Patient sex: F
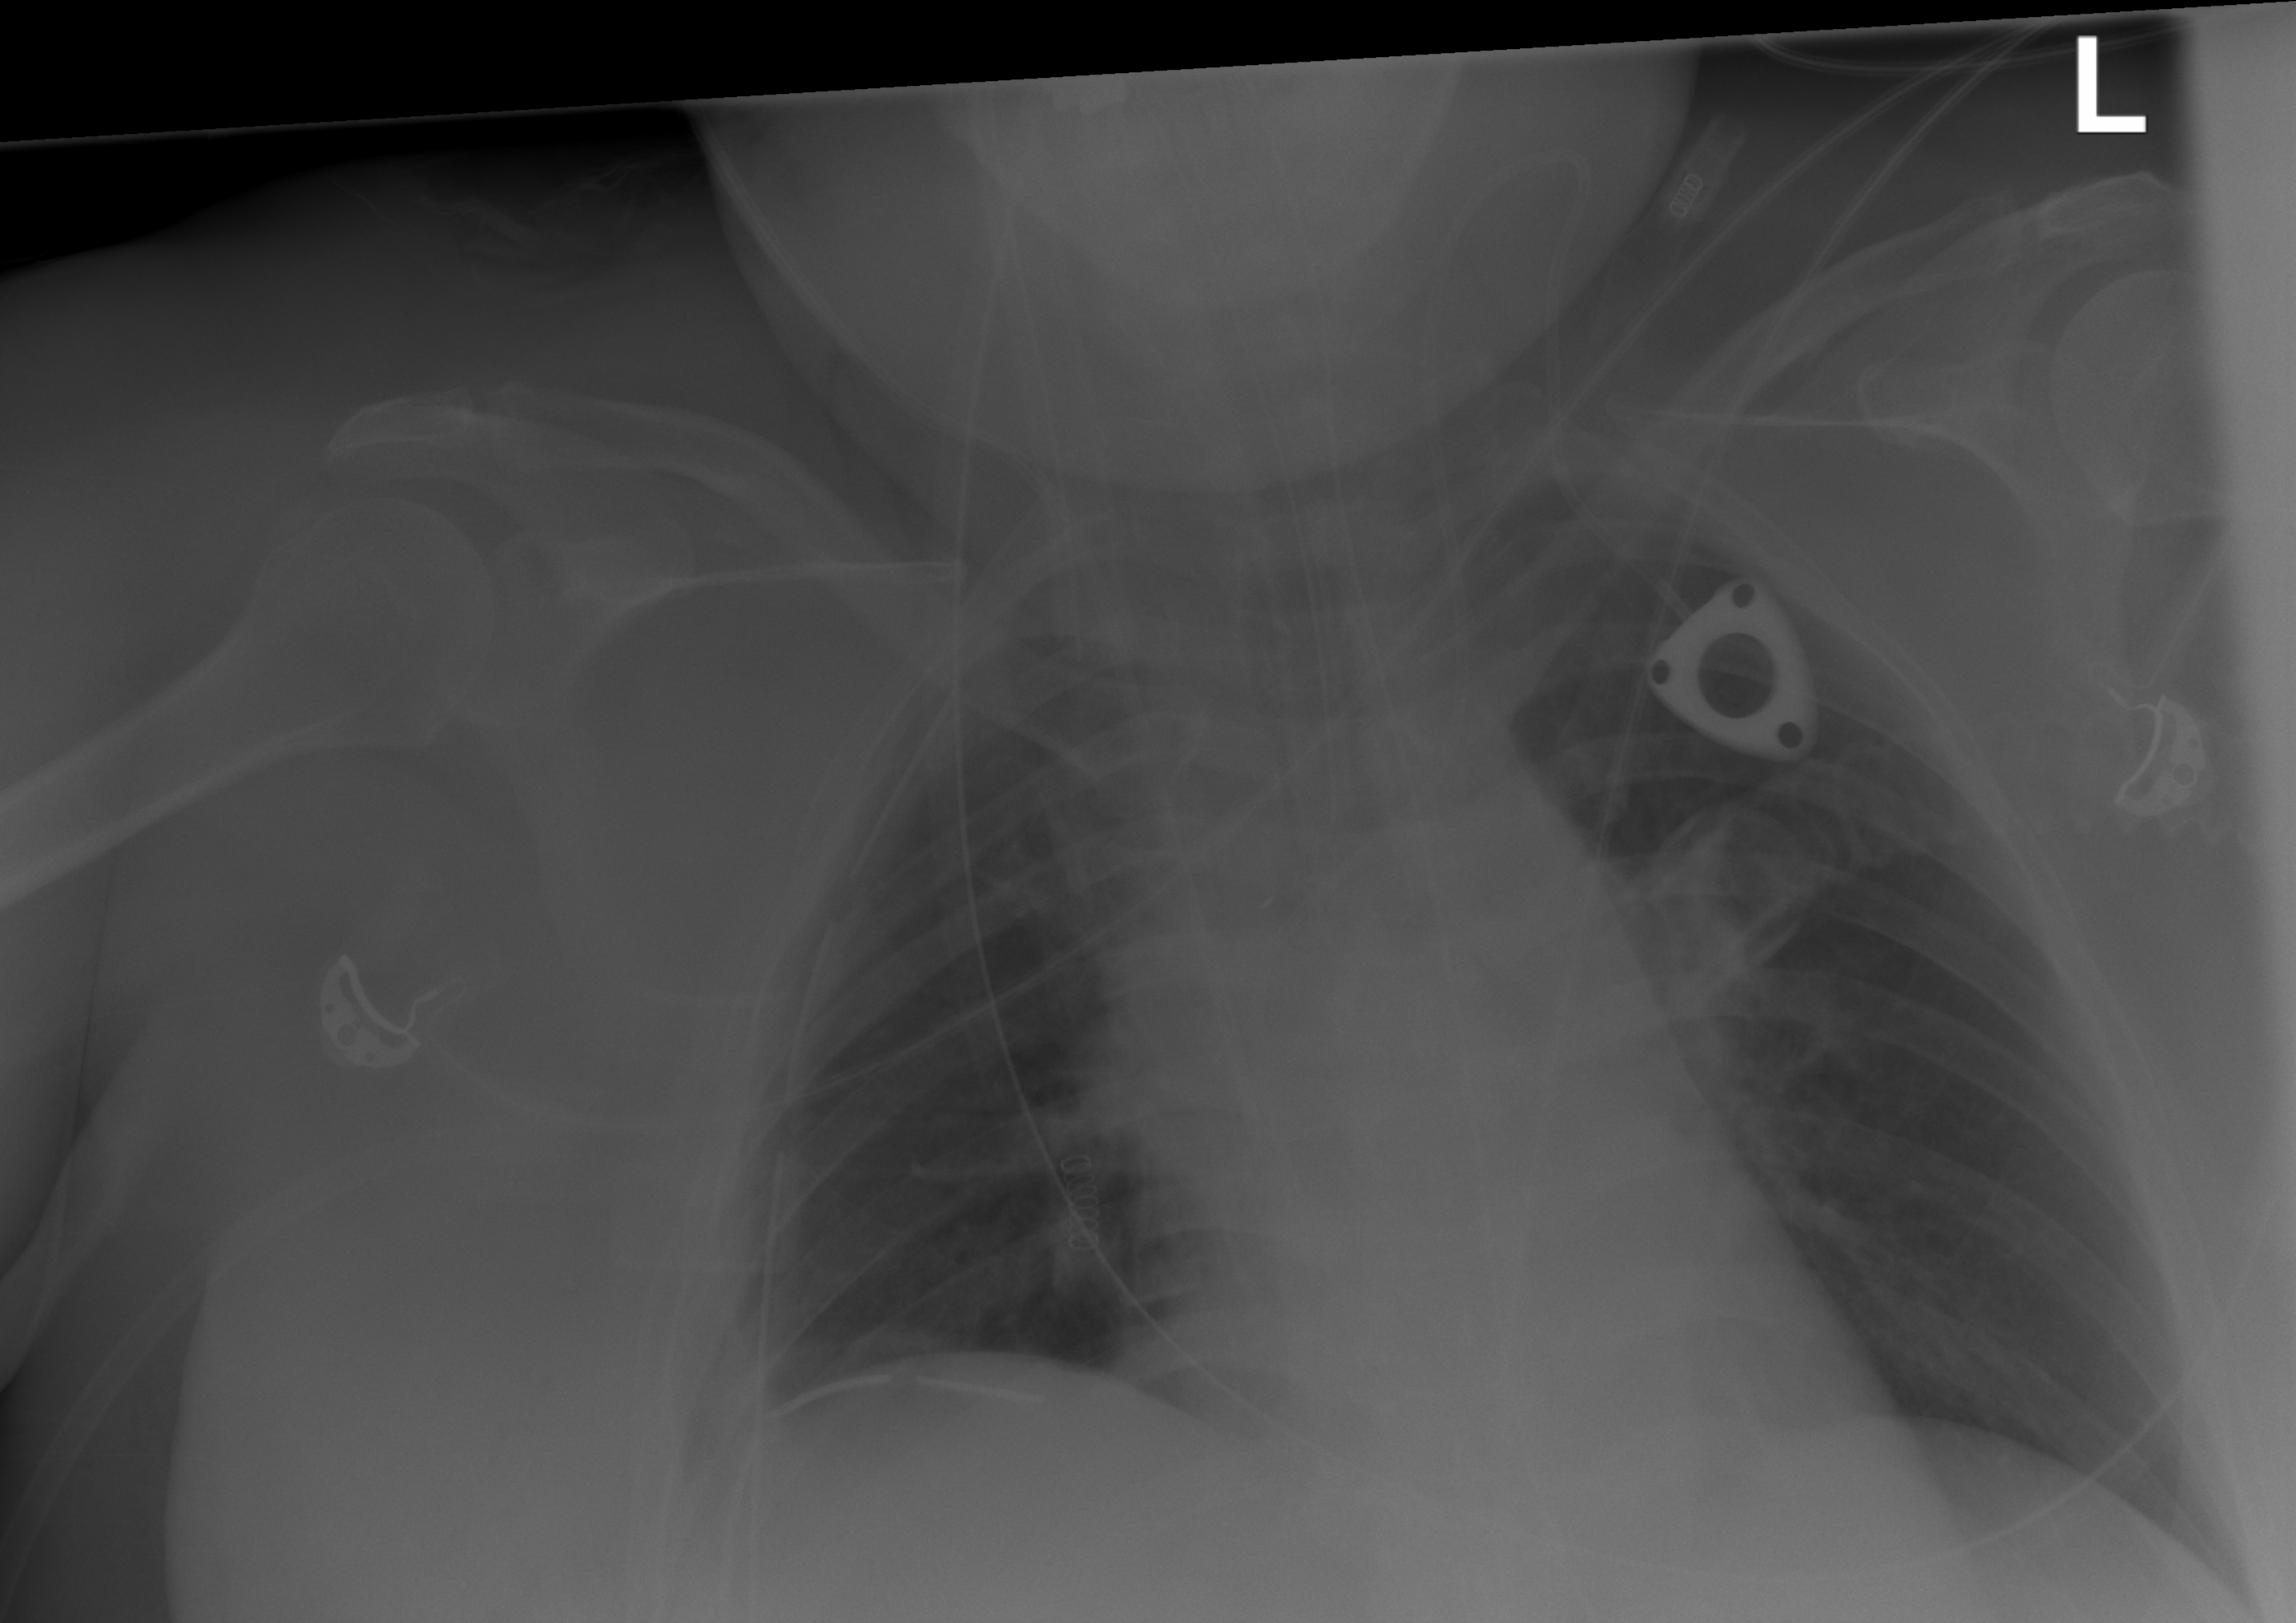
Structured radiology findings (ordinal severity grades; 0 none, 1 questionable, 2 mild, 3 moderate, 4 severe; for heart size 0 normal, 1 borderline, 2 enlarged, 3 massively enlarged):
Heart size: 0
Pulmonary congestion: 0
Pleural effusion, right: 0
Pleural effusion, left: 0
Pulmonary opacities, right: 0
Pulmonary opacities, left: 0
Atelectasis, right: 2
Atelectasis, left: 0